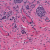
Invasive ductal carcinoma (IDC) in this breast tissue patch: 1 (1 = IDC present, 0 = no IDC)